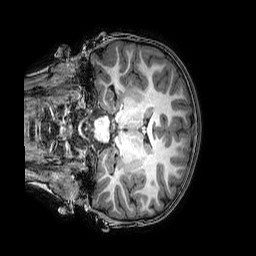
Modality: T1w
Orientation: coronal
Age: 6
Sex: female
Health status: healthy